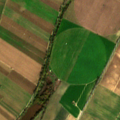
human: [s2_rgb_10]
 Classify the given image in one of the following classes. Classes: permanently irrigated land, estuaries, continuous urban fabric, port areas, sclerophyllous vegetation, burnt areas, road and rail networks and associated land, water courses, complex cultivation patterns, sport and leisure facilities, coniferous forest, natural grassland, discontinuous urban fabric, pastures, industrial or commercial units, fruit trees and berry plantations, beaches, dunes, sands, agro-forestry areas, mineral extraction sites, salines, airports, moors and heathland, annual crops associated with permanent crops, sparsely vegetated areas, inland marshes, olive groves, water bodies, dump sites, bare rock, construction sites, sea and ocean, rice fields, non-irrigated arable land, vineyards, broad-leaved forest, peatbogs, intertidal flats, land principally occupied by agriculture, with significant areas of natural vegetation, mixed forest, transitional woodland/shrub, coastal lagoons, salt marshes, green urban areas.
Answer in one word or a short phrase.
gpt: permanently irrigated land, vineyards